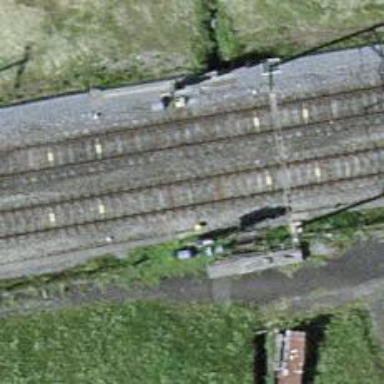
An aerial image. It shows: Railway signal.